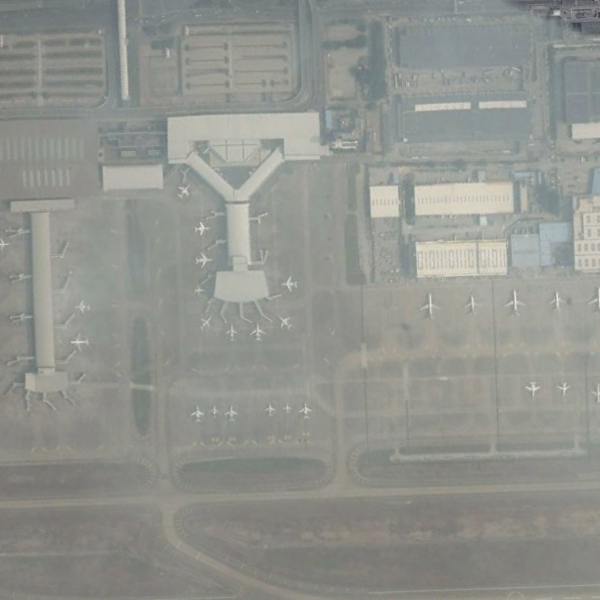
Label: Airport